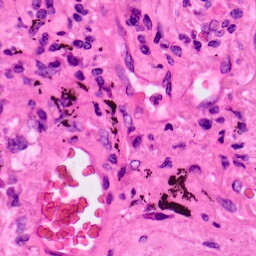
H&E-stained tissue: Lung